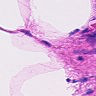
Metastatic tissue present: no